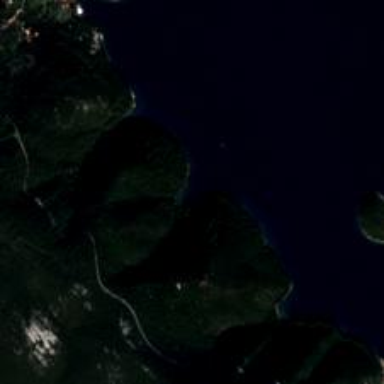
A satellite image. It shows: Beautiful bay with natural surroundings.